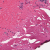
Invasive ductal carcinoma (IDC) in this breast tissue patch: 0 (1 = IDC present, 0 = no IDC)